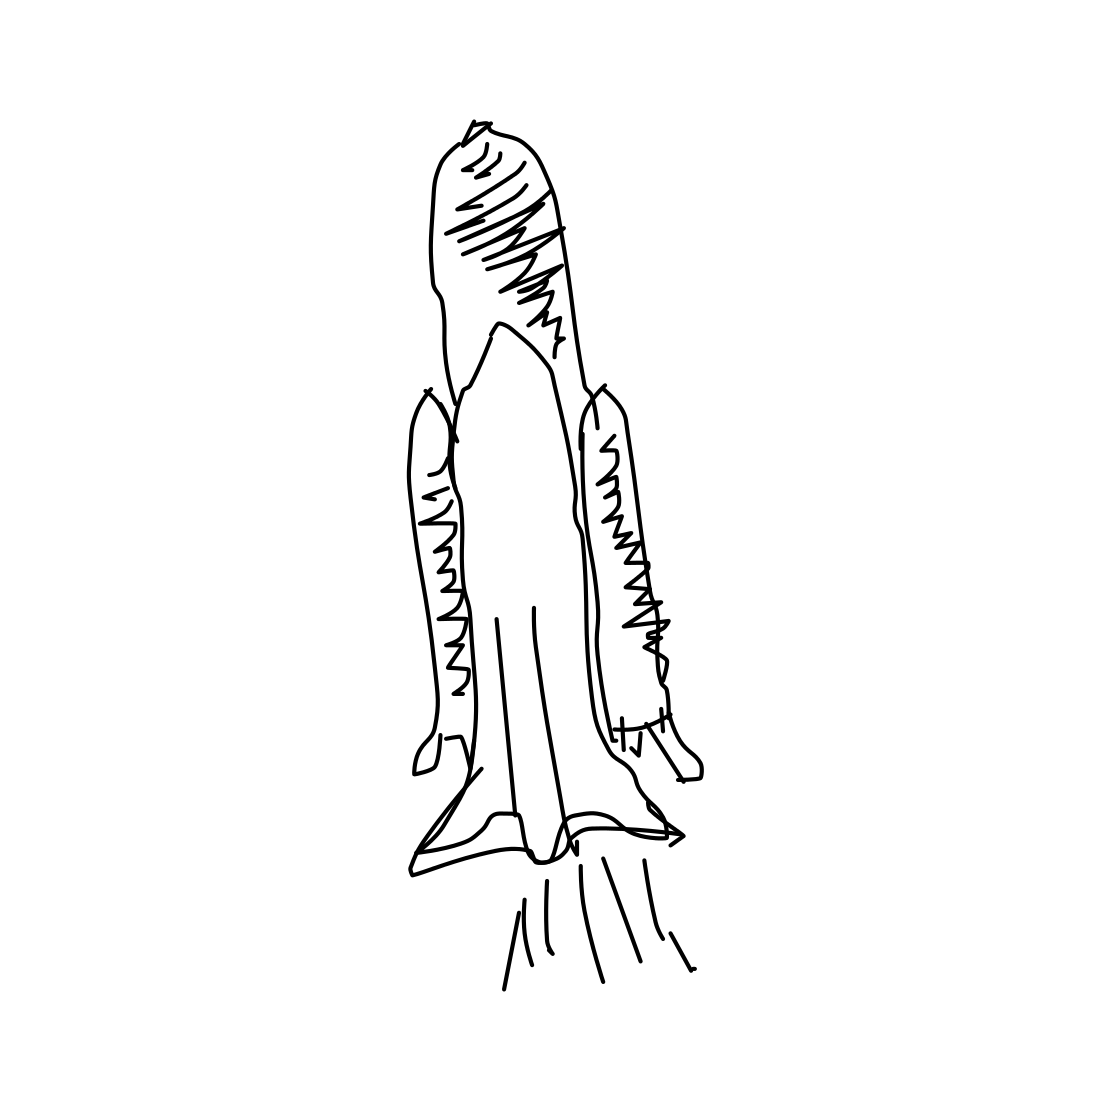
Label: space shuttle